Question: I am trying to achieve this effect which I got on image. I am having trouble in creating custom shapes. Could someone assist me with this please?

'''
body {
margin: 0;
}
.container {
display: flex;
width: 100%;
height: 100vh;
}
.menu {
background: lightgray;
flex: 0.1;
display: flex;
flex-direction: column;
padding-left: 15px;
}
.numbers {
background: #79726c;
border: none;
transform: skewY(10deg);
}
.content {
flex: 1;
background: blue;
}
'''
'''
<div class="container">
<div class="menu">
<button class="first">Start
</button>
<button class="numbers">1
</button>
<button class="numbers">2
</button>
</div>
<div class="content">
</div>
</div>
'''
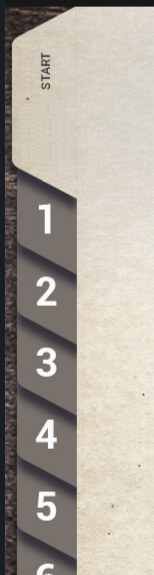
Answer: If you were only interested in the visual component, then it turned out quite similar:
'''
body {
margin: 0;
display: flex;
justify-content: space-around;
align-items: center;
min-height: 100vh;
background-color: #312a28;
background-image: url("https://cdn.pixabay.com/photo/2016/11/27/05/02/texture-1862140_960_720.jpg");
}
.container {
position: relative;
display: flex;
height: 626px; width: 70vw;
}
.tabs {
position: relative;
top: 124px;
display: flex;
flex-flow: column nowrap;
justify-content: space-between;
height: 464px; width: 66px;
user-select: none;
}
.tabs>input {
position: absolute !important;
height: 1px !important;
width: 1px !important;
border: none !important;
padding: 0 !important;
margin: 0 !important;
white-space: nowrap !important;
overflow: hidden !important;
clip: rect(1px, 1px, 1px, 1px) !important;
}
.tab {
position: relative;
left: 6px;
height: 34px; width: 66px;
border: none;
box-sizing: border-box;
font-size: 40px; line-height: 34px;
font-family: sans-serif; font-weight: bold;
text-align: center;
color: #f9f9f7;
background-color: #79726c;
filter: drop-shadow(-2px 8px 4px #0008);
transition: 0.3s ease;
}
.tab:nth-of-type(1) { z-index: 6; }
.tab:nth-of-type(2) { z-index: 5; }
.tab:nth-of-type(3) { z-index: 4; }
.tab:nth-of-type(4) { z-index: 3; }
.tab:nth-of-type(5) { z-index: 2; }
.tab:nth-of-type(6) { z-index: 1; }
.tab:nth-of-type(7) { z-index: 0; }
.tab::before,
.tab::after {
content: "";
position: absolute;
left: 0; z-index: -1;
width: 100%;
border-radius: 6px 4px 4px 6px;
background-color: inherit;
background-image: inherit;
}
.tab::before {
bottom: 16px; height: 126px;
transform: skewy(-28deg);
}
.tab::after {
top: 16px; height: 40px;
transform: skewy(28deg);
}
.tabs > input:not(:checked) + .tab:hover {
background-color: #aba5a0;
cursor: pointer;
}
.tabs > input:checked + .tab {
left: 0; z-index: 7;
background-color: #d8cec1;
background-image: url("https://cdn.pixabay.com/photo/2016/11/08/03/16/seamless-1807376_960_720.jpg");
color: #393534;
}
.tab .vertical {
position: absolute;
left: 10px; top: -85px;
transform: rotate(-90deg);
font-size: 12px;
text-transform: uppercase;
text-shadow: 0 0 2px currentcolor;
}
.content {
position: relative;
left: -3px; z-index: 8;
flex: 1;
border-radius: 6px;
background-color: #d8cec1;
background-image: url("https://cdn.pixabay.com/photo/2016/11/08/03/16/seamless-1807376_960_720.jpg");
box-shadow: 2px 13px 6px -4px #0008;
}
'''
'''
<section class="container">
<div class="tabs">
<input type="radio" name="tabs" id="tab0" checked><label for="tab0" class="tab"><span class="vertical">Start</span></label>
<input type="radio" name="tabs" id="tab1"><label for="tab1" class="tab">1</label>
<input type="radio" name="tabs" id="tab2"><label for="tab2" class="tab">2</label>
<input type="radio" name="tabs" id="tab3"><label for="tab3" class="tab">3</label>
<input type="radio" name="tabs" id="tab4"><label for="tab4" class="tab">4</label>
<input type="radio" name="tabs" id="tab5"><label for="tab5" class="tab">5</label>
<input type="radio" name="tabs" id="tab6"><label for="tab6" class="tab">6</label>
</div>
<div class="content"></div>
</section>
'''